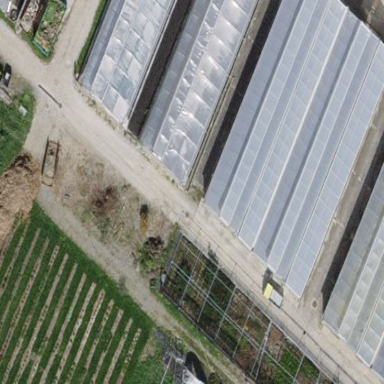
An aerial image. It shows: Greenhouse.